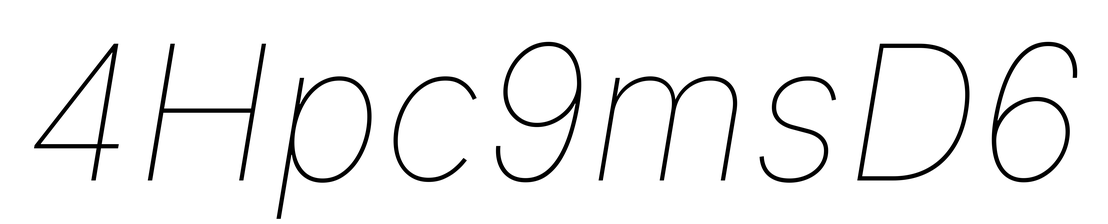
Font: Inter-Italic_Thin_Italic